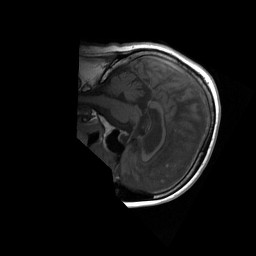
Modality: T1w
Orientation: sagittal
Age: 73
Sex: male
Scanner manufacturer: philips
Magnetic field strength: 1.5 T
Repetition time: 0.4 s
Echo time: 0.0074 s